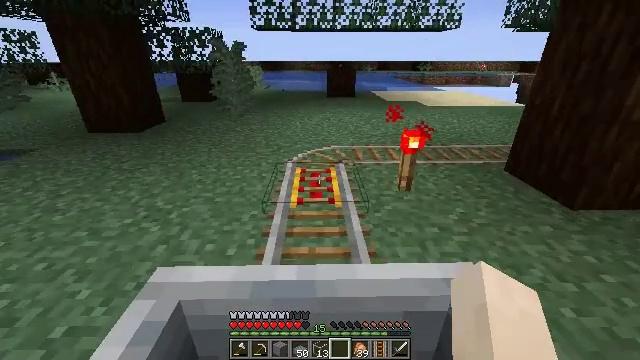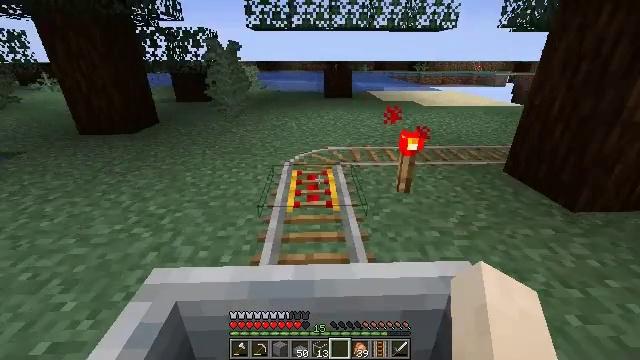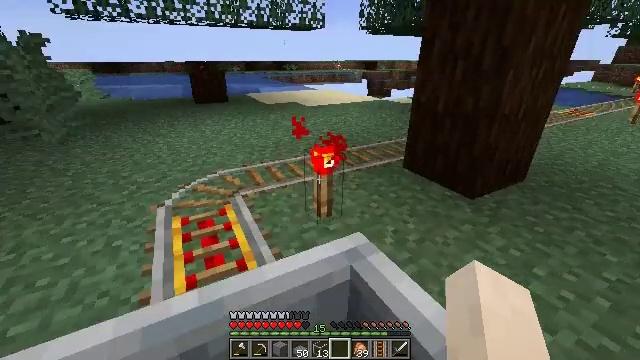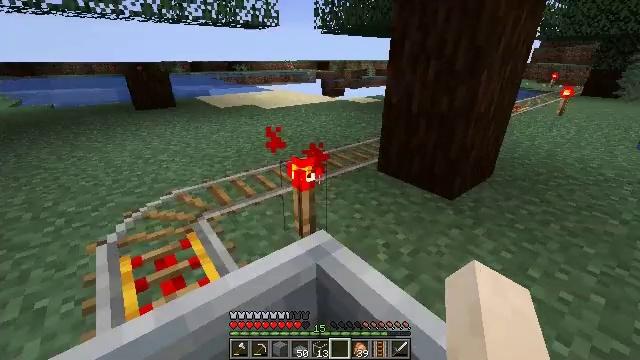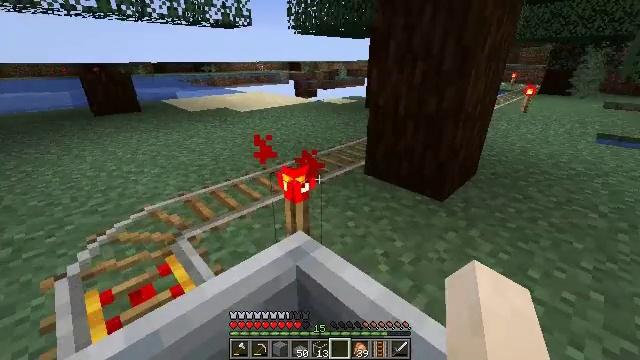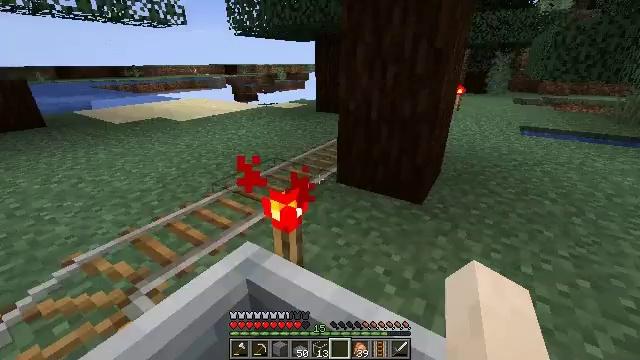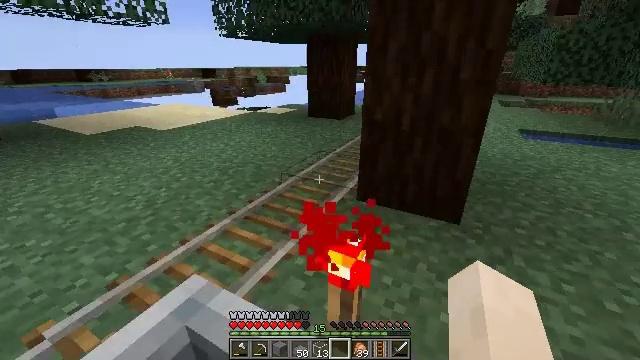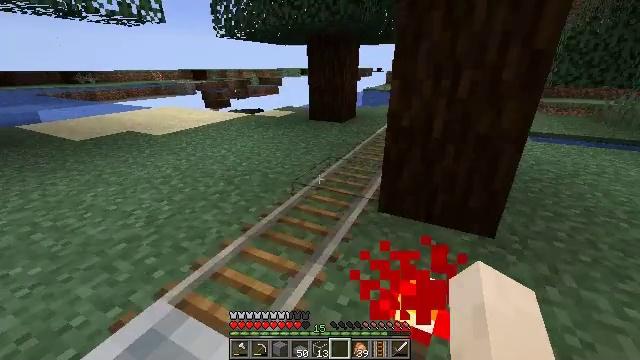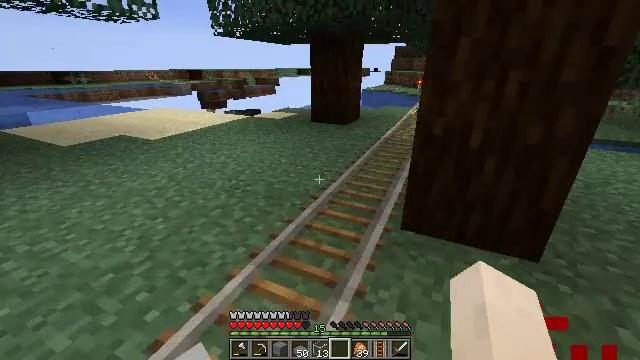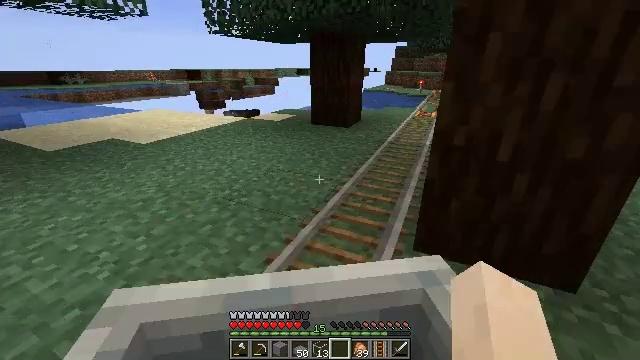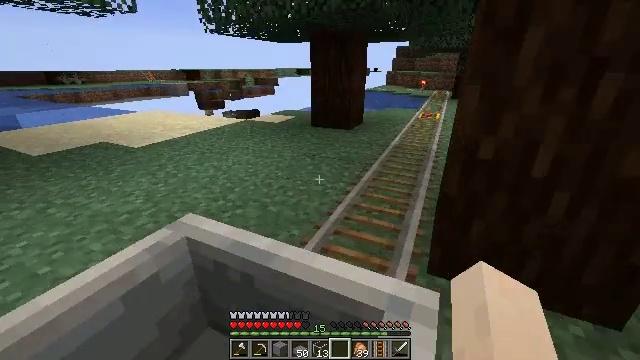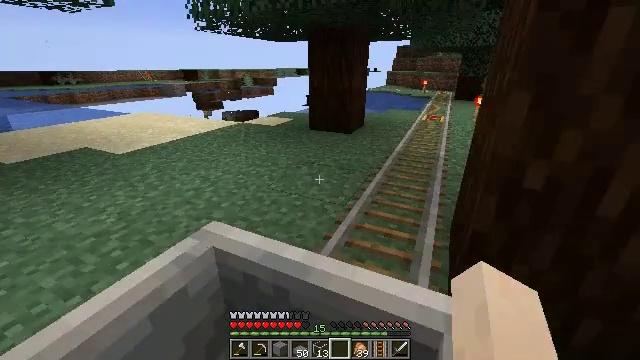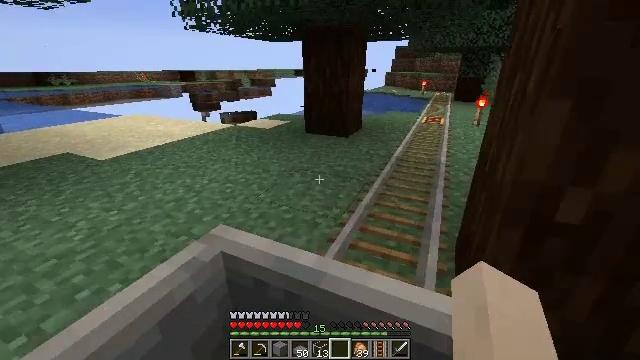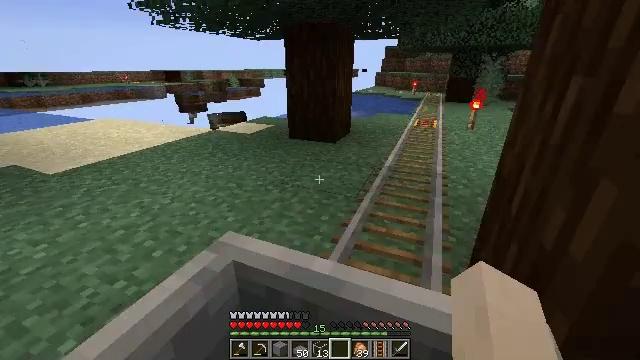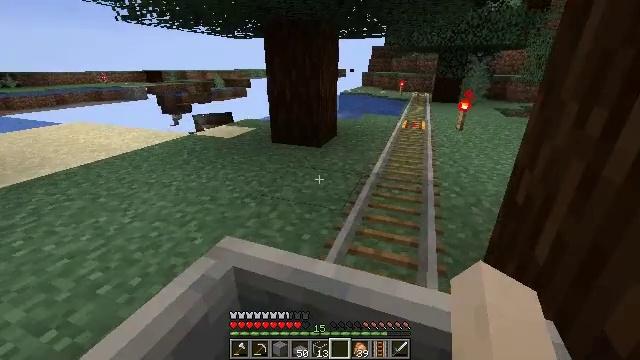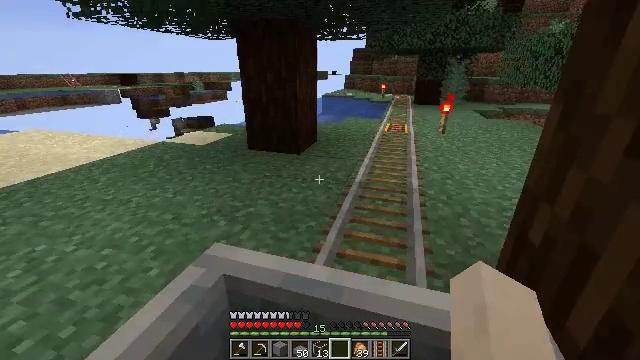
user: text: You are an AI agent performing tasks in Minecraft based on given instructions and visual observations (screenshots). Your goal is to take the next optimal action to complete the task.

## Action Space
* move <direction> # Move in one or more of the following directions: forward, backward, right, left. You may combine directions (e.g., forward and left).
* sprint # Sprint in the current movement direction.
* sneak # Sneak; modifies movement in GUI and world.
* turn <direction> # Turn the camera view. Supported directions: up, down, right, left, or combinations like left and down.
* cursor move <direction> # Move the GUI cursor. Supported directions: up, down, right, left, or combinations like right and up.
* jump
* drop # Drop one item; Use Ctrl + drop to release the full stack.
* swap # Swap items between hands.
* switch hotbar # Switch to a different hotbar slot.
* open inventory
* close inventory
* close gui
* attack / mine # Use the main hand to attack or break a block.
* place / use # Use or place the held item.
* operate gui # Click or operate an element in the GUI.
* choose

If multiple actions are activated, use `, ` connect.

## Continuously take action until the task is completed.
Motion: motion action
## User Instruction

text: Break the stripped spruce log.
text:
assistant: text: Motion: turn right
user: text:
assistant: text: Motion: turn right
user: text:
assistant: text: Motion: turn right
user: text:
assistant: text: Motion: turn right
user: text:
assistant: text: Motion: turn right
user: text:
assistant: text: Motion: turn right
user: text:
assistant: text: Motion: turn right
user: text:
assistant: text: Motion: no_op
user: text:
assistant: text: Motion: no_op
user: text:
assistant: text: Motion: no_op
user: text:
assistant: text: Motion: no_op
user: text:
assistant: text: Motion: turn right
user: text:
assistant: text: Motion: turn right
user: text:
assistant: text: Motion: turn right
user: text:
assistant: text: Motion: turn right
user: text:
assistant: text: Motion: turn right
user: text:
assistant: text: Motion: no_op
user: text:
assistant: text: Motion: no_op
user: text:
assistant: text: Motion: no_op
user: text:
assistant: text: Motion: no_op
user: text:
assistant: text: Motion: no_op
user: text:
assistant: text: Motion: no_op
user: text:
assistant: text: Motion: no_op
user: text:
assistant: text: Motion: no_op
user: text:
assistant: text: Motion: no_op
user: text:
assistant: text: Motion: no_op
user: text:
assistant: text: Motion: no_op
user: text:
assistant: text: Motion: no_op
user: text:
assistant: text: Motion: no_op
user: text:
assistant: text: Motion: no_op